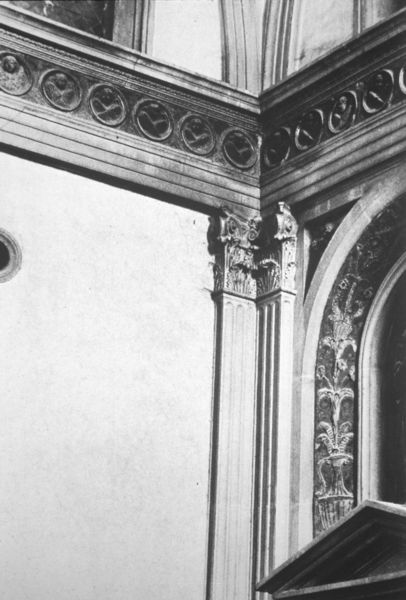
Titel: San Lorenzo, Sagrestia Vecchia (Eckpilaster)
Künstler: Filippo Brunelleschi
Standort: Firenze
Institution: Basilica di San Lorenzo / Sagrestia Vecchia
Schlagwörter: blätter, flügel, dreieck, ausschnitt, blumen, fenster, grau, köpfe, raum, schwarz, säule, tür, weiss, zimmer, dach, gebäude, muster, ornament, wand, architektur, rahmen, innenraum, kirche, decke, innen, blatt, pflanze, gotik, kreis, rund, tondo, engel, relief, ecke, bogen, fassade, italien, fläche, giebel, mauer, hof, empore, pilaster, rundbogen, bordüre, detail, floral, verzierung, türrahmen, stuck, hoch, foto, fotografie, eingang, innenhof, rundfenster, gross, kreise, kugel, zwickel, architrav, kapitelle, kapitell, photo, verziert, fries, dreiecksgiebel, portal, sims, gesims, gotisch, ionisch, kapelle, dorisch, büsten, filigran, emblem, korinthisch, relieff, gebälk, bauwerk, lisenen, arkanthus, aedikula, arabeske, romanisch, faszien, faszienarchitrav, lisene, fendter, halbbogen, tondi, kannellierung, ampore, medallions, rennaisance, türsturz, bordure, eche, kannellur, korinthisierend, arkathusblätter, fensre